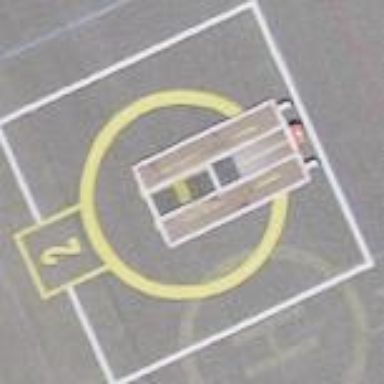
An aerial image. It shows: Image showing helipad at airport.